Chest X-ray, AP view. Patient: 72 years old, sex F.
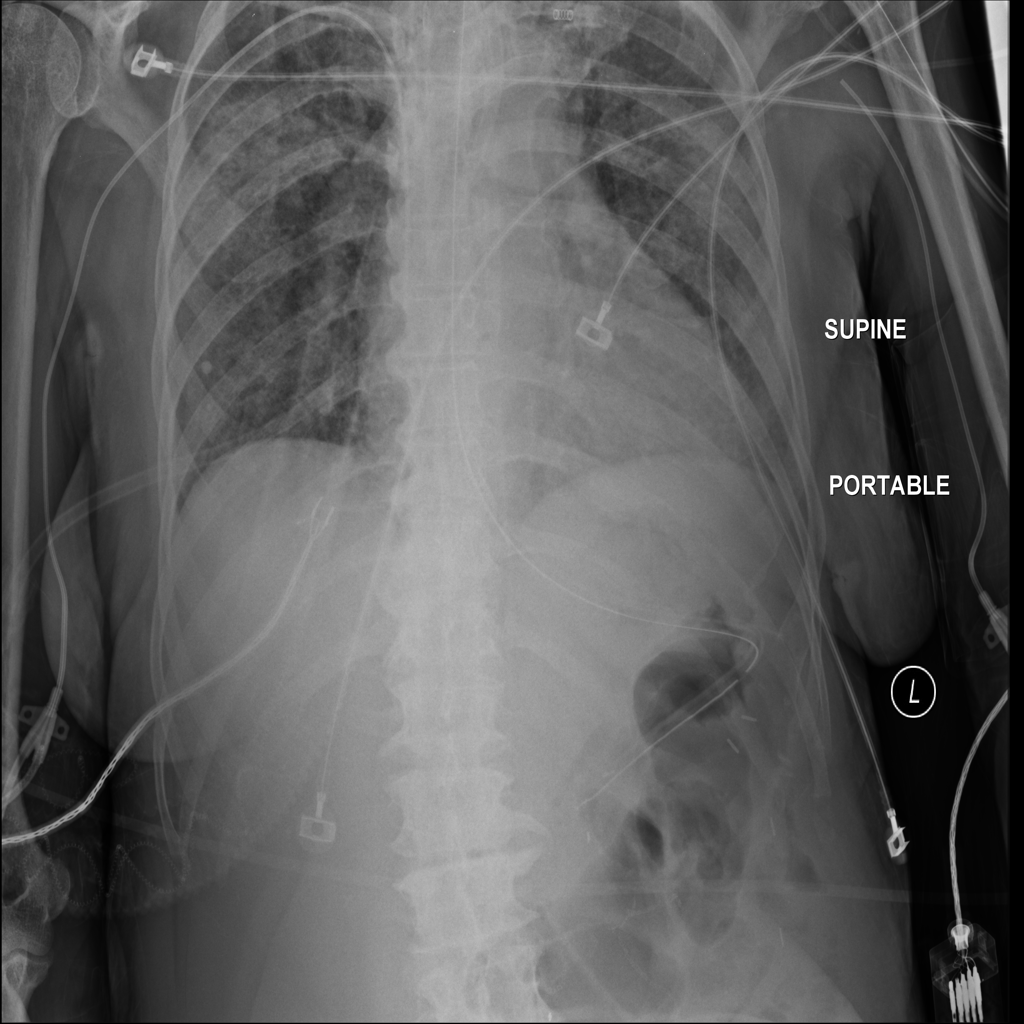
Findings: Nodule